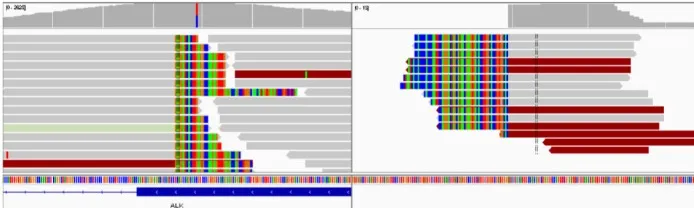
Identification of the MRPS9-ALK fusion. (A) Sequencing reads of ALK and LINCO1159 & MRPS9 were visualized using the Integrative Genomics Viewer (IGV).
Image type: pathology (immunostaining)